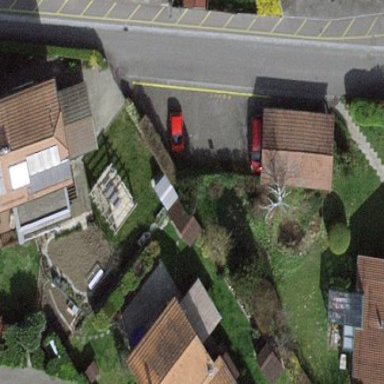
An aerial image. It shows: Garden enclosed by fence.